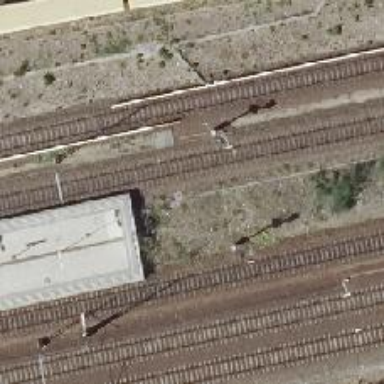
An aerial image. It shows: Railway signal.